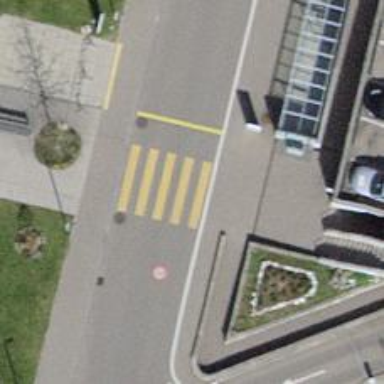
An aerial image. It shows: Zebra crossing on the road.